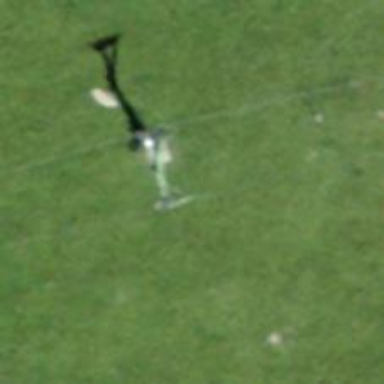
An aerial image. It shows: Pylon used for aerialway.